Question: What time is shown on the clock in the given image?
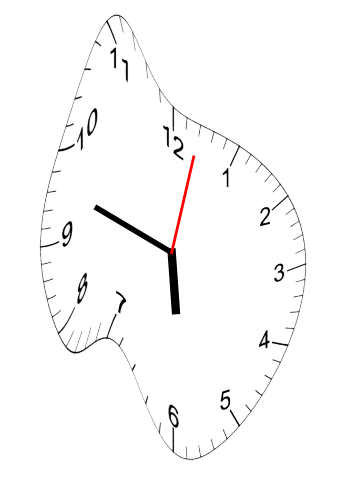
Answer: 05:48:02